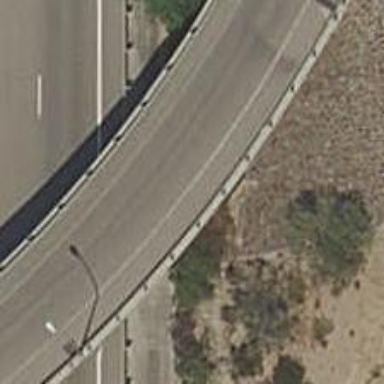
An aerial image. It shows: Bridge over motorway_link.